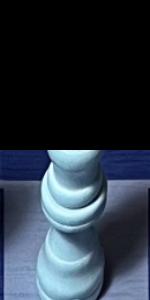
Label: Queen_White